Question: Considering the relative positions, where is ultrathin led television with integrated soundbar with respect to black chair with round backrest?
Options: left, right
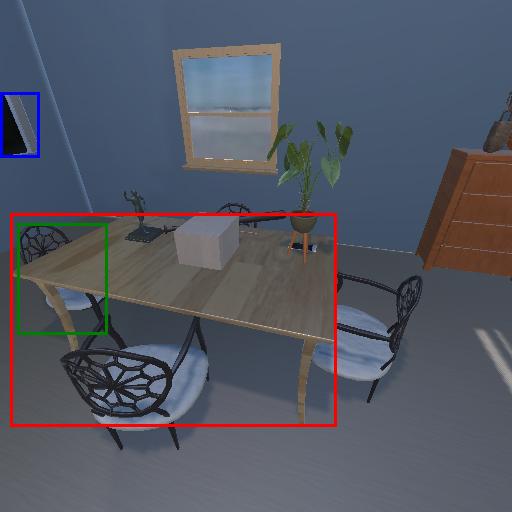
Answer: left